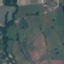
Land use / land cover class: Pasture